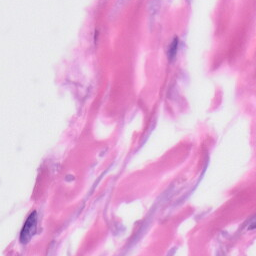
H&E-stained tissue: Skin